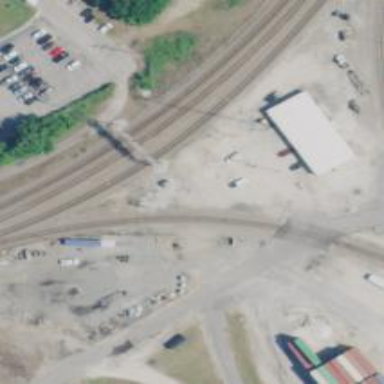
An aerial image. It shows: Railway signal.